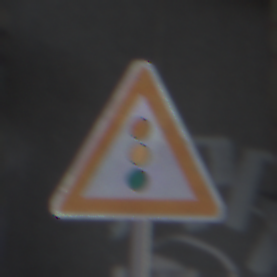
Verkehrszeichen: Lichtzeichenanlage
Umgebung: Roofed, Special
Tageszeit: Midday
Wetter: Overcast
Licht: Natural
Jahreszeit: NotSpecified
Kontrast: MediumContrast